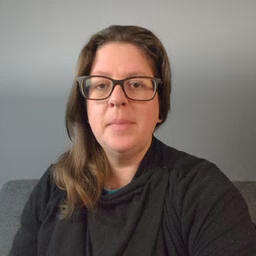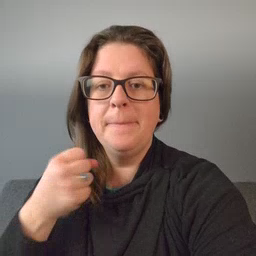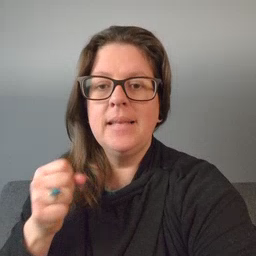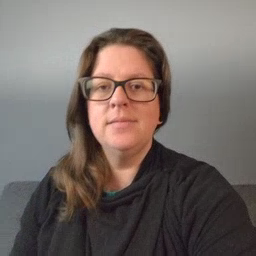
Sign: make